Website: bh-photo
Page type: customer-info-address
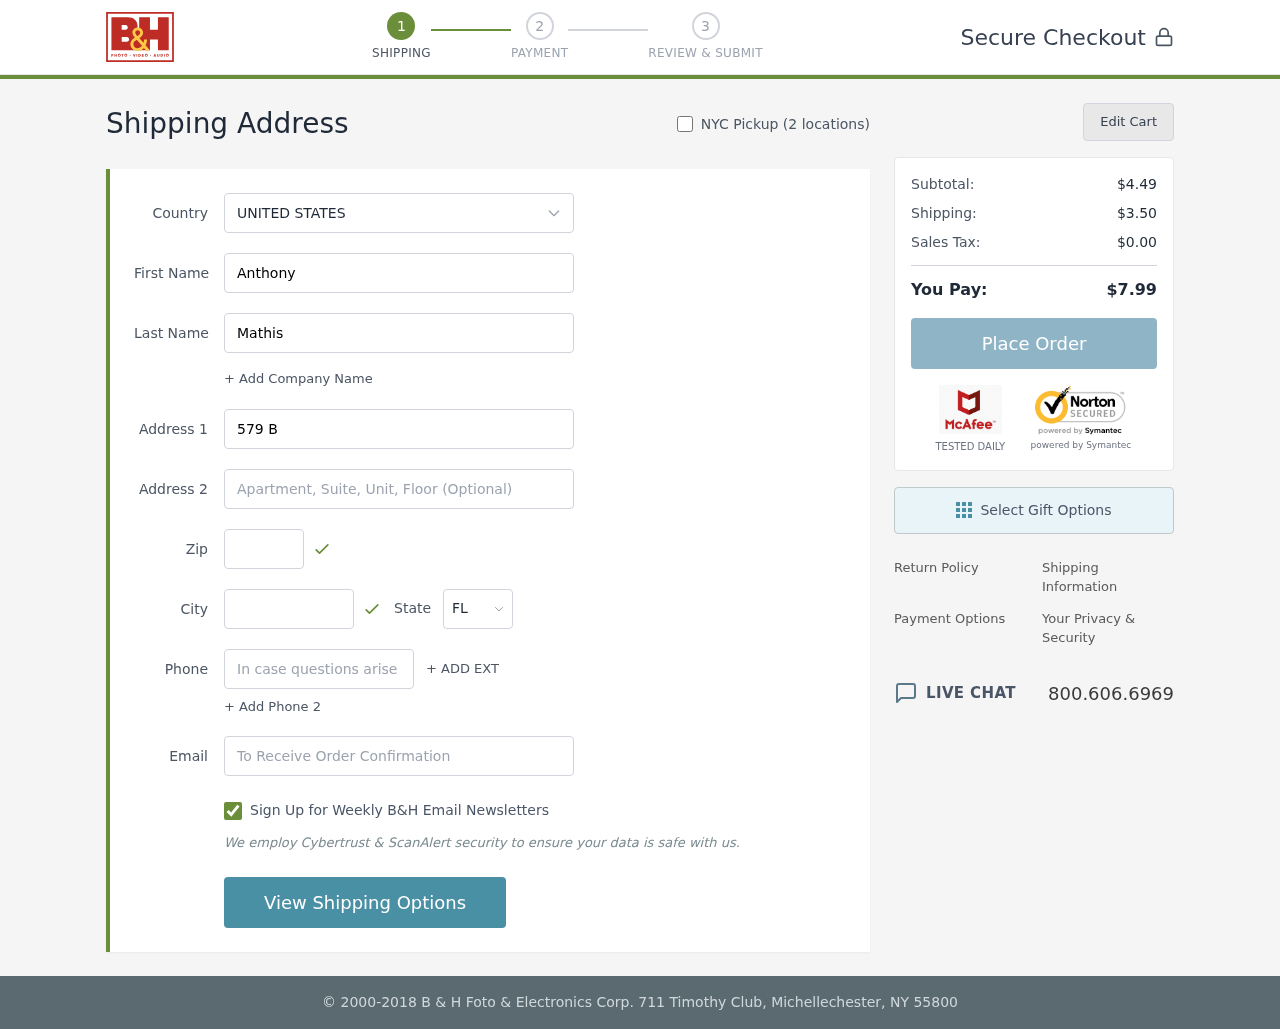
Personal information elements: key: PII_CITY
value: Judithmouth
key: PII_COUNTRY
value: United States
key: PII_EMAIL
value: anthony.mathis@yahoo.com
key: PII_FIRSTNAME
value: Anthony
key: PII_LASTNAME
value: Mathis
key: PII_PHONE
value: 7306739128
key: PII_POSTCODE
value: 77491
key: PII_STATE_ABBR
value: FL
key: PII_STREET
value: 579 Barry Locks
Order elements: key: ORDER_SUBTOTAL
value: $4.49
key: ORDER_SHIPPING_COST
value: $3.50
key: ORDER_TAX
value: $0.00
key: ORDER_TOTAL
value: $7.99